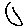
Label: moon